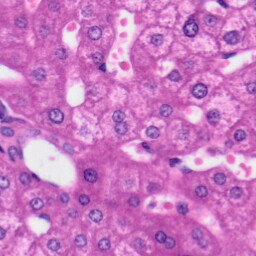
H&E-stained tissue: Liver